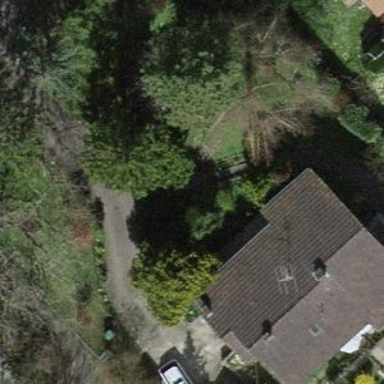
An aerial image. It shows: Garden enclosed by fence.